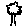
Label: tree